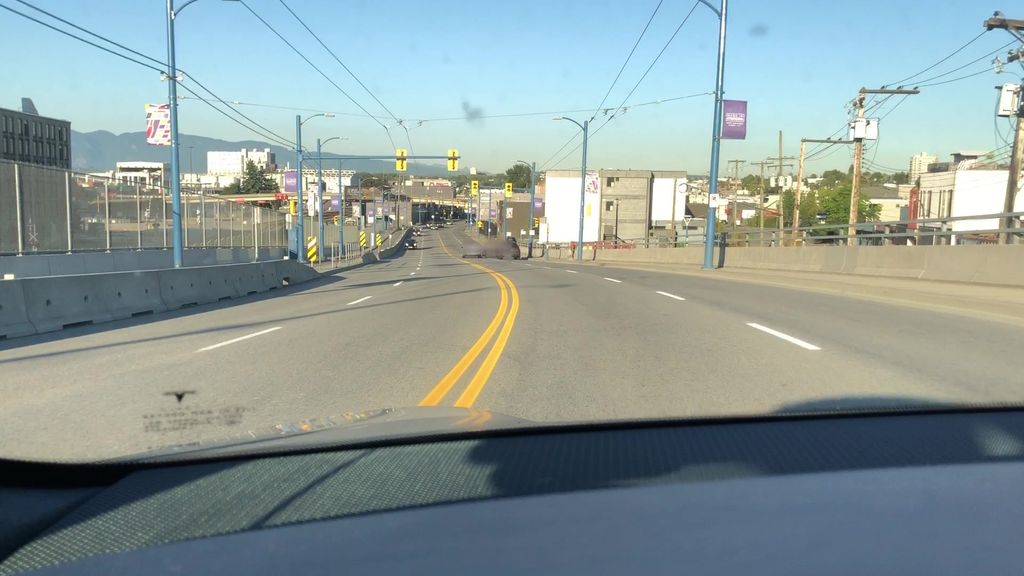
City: vancouver